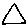
Label: triangle